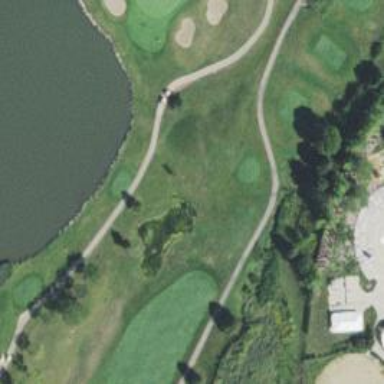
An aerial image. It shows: Service road used as golf cart path.